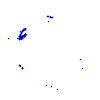
Particle: kaon